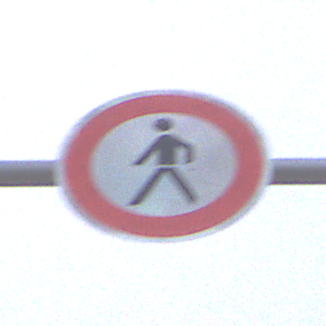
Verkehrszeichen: VerbotFussgaenger
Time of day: SunriseSunset
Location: Outdoor (Beach)
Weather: Overcast
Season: NotSpecified
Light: Natural